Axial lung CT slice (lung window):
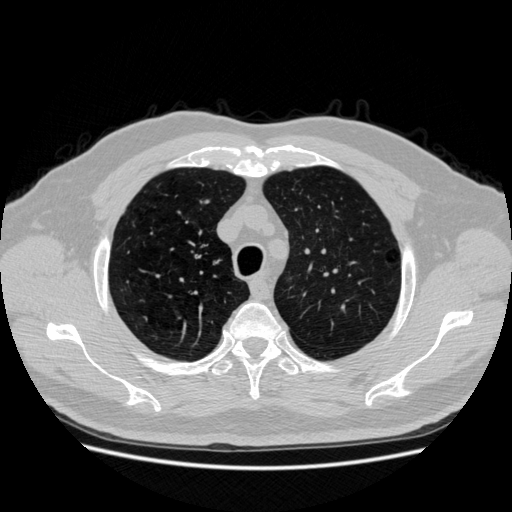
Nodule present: no